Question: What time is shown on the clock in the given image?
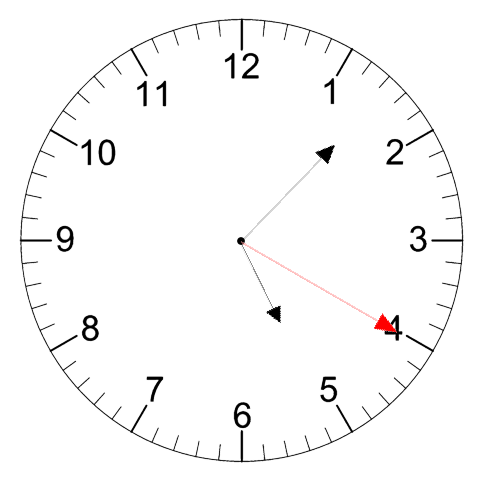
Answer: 05:07:20